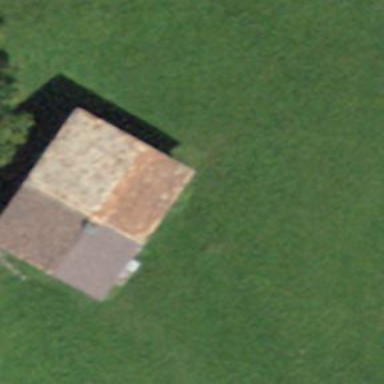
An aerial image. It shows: Cabin is depicted in the image.